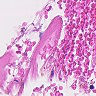
Metastatic tissue present: no